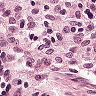
Metastatic tissue present: no